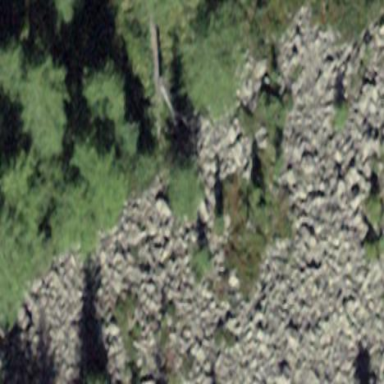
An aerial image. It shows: Natural scree.